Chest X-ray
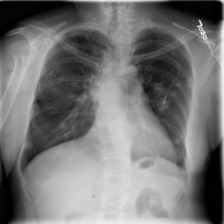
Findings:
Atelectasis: negative
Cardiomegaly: negative
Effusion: negative
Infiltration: positive
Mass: negative
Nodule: negative
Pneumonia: negative
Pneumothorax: negative
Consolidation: negative
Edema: negative
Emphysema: negative
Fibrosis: negative
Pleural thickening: negative
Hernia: negative